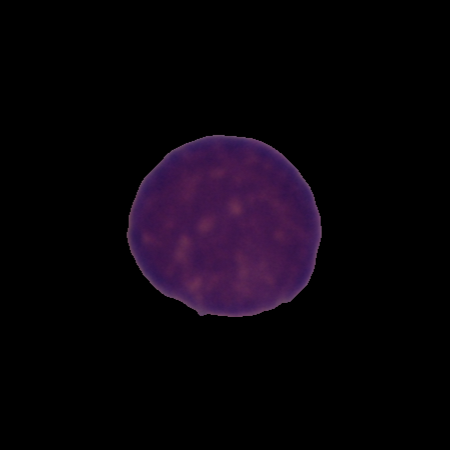
Label: healthy